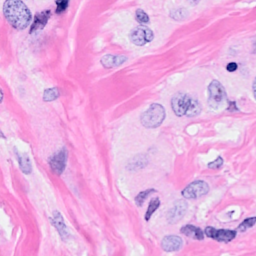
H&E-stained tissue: Breast